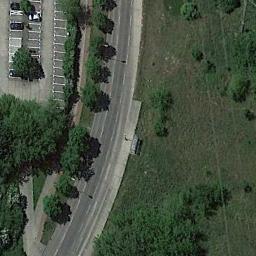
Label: freeway